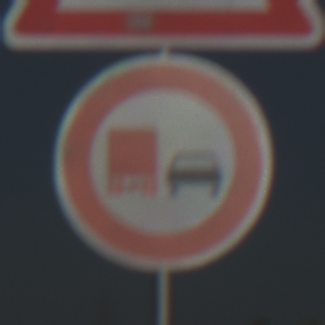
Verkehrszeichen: UeberholverbotKraftfahrzeuge
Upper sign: FlugbetriebRechts
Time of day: MorningAfternoon
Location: Outdoor (Nature)
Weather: Clear
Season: NotSpecified
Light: Natural